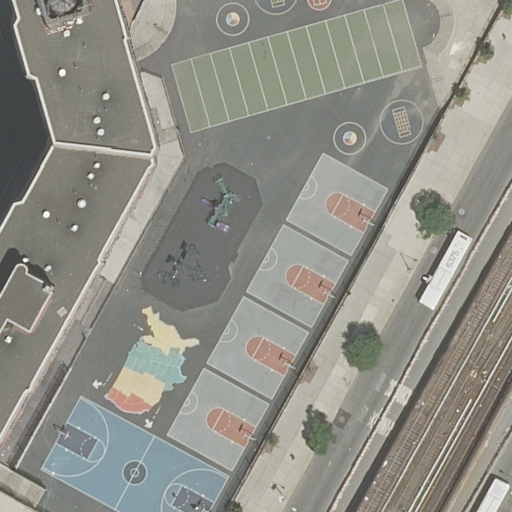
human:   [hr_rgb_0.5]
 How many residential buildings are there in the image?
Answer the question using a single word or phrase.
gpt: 1

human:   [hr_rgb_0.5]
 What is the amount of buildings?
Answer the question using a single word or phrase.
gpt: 1

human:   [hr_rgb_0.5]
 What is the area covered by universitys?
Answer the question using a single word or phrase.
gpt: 655m2

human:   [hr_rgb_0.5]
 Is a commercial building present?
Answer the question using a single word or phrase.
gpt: no

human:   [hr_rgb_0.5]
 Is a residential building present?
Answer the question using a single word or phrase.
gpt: yes

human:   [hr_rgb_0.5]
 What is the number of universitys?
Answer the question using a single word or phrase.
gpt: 1

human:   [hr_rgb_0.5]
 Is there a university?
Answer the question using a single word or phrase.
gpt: yes

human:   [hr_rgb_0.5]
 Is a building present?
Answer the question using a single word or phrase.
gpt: yes

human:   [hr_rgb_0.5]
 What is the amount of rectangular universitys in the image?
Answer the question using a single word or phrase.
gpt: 1

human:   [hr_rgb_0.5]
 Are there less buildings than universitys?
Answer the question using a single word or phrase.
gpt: no

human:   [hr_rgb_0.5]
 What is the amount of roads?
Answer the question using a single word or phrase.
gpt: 2

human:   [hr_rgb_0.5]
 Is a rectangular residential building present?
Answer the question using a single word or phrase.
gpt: yes

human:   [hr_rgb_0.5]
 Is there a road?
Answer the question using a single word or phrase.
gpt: yes

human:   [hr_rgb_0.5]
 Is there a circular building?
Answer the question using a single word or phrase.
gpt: no

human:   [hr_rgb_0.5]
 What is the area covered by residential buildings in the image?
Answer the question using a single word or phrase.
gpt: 1771m2

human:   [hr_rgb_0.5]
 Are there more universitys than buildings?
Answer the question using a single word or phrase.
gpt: no

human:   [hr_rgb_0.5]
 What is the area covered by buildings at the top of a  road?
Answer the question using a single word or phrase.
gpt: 1771m2

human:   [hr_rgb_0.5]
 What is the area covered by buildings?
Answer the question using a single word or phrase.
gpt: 1771m2

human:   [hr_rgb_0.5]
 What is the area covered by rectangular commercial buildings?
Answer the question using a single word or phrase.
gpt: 0m2

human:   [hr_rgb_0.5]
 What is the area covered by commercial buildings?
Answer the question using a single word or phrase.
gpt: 0m2

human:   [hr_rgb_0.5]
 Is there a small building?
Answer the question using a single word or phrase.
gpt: no

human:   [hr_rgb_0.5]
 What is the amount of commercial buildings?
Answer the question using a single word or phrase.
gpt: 0

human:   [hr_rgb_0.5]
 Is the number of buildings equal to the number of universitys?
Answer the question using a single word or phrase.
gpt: yes

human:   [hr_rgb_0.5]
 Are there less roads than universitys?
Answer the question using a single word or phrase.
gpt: no

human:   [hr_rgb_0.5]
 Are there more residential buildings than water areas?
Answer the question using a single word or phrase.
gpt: yes

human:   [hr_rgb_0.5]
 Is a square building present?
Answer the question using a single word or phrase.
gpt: no

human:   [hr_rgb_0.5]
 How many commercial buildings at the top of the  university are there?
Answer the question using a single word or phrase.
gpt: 0

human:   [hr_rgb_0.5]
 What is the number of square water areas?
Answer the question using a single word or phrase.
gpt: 0

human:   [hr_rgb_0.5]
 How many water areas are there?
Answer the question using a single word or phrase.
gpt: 0

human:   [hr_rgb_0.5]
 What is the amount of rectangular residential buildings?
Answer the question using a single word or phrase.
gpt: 1

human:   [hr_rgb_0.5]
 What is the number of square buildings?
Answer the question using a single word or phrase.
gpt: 0

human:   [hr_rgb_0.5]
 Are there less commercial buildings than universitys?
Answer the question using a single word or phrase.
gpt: yes

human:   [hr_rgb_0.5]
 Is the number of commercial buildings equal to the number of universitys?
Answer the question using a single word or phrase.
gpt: no

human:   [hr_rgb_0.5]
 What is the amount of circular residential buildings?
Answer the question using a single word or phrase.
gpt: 0

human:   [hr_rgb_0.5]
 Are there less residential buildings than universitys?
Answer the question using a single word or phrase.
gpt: no

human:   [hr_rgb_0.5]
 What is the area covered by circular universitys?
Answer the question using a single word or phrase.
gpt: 0m2

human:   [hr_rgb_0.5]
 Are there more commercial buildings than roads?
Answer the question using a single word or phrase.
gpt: no

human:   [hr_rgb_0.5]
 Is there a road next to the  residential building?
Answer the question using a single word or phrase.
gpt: yes

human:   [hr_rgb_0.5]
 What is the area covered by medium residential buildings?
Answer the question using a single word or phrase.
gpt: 0m2

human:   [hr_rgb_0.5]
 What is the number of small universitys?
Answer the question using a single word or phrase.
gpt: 0

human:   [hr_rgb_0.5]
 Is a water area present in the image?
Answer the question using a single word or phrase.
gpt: no

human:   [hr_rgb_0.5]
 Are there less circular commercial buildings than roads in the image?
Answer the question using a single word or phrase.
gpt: yes

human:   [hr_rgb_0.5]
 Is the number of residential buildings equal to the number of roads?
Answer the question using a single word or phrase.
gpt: no

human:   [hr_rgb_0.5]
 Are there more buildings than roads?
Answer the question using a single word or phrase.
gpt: no

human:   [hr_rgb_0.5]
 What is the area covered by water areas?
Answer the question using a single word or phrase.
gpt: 0m2

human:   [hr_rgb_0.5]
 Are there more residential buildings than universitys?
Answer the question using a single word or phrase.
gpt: no

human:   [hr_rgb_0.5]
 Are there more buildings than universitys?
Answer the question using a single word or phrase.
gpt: no

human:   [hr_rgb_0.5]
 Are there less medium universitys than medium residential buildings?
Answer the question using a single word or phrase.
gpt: no

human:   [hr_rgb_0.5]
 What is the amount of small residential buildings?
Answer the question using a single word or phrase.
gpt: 0

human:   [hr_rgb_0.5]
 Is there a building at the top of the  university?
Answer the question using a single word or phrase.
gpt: no

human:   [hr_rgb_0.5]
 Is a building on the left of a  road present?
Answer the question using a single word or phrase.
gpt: yes

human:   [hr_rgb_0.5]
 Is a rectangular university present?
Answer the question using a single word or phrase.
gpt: yes

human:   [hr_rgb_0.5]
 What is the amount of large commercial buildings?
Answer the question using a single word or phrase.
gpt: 0

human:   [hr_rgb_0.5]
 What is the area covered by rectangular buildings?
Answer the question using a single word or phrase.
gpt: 1771m2

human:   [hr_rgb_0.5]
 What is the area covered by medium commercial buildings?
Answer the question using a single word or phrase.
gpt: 0m2

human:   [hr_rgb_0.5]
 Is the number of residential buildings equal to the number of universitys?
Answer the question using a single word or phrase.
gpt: yes

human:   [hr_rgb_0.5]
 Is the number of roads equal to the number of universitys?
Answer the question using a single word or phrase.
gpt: no

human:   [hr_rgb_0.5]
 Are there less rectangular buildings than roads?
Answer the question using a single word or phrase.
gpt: yes

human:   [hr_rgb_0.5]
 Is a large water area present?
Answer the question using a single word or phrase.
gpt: no

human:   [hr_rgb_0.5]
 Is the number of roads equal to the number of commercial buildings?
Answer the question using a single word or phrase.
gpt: no

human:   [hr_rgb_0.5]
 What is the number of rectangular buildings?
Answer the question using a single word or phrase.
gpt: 1

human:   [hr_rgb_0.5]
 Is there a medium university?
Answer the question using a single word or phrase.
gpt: no

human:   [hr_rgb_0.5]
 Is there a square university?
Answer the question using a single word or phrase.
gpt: no

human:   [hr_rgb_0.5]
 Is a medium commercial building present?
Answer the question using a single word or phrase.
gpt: no